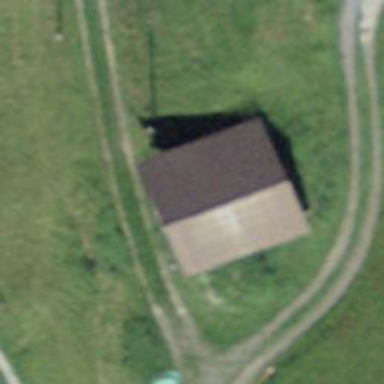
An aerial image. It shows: Barn.